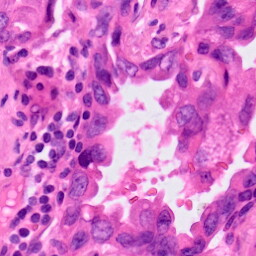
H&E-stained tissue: Lung